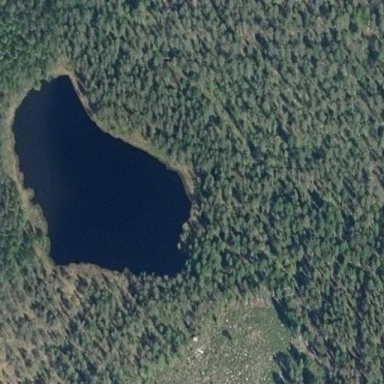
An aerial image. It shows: Pond with natural water.